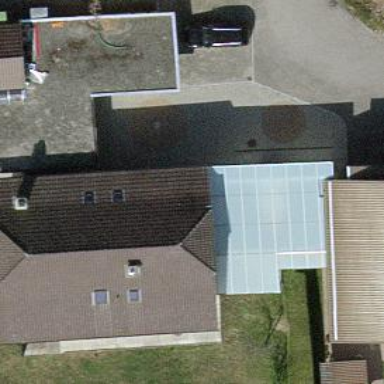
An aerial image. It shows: Group of garages.